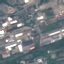
Land use / land cover class: Industrial